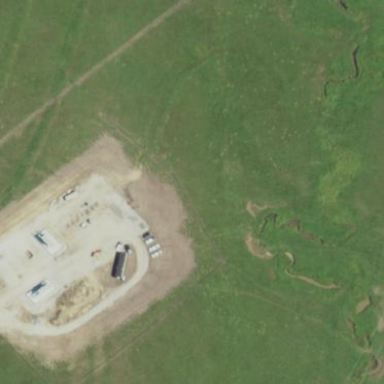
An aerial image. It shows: Generation substation.